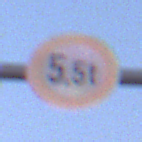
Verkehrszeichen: TatsaechlicheMasse
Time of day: SunriseSunset
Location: Outdoor (Nature)
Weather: Clear
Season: NotSpecified
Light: Natural